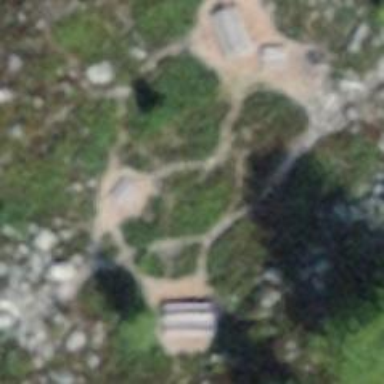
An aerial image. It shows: Picnic table located in leisure land area.